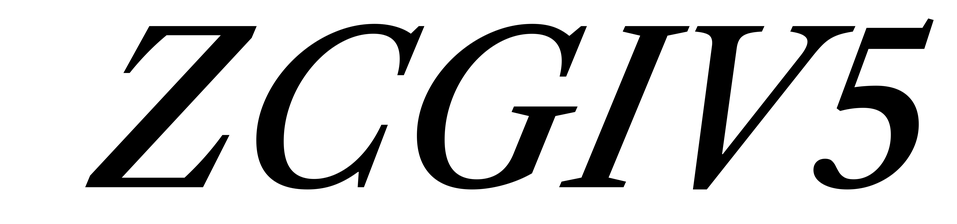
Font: LibreCaslonText-Italic_Medium_Italic